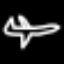
Label: airplane